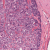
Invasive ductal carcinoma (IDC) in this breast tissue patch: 1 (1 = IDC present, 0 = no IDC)